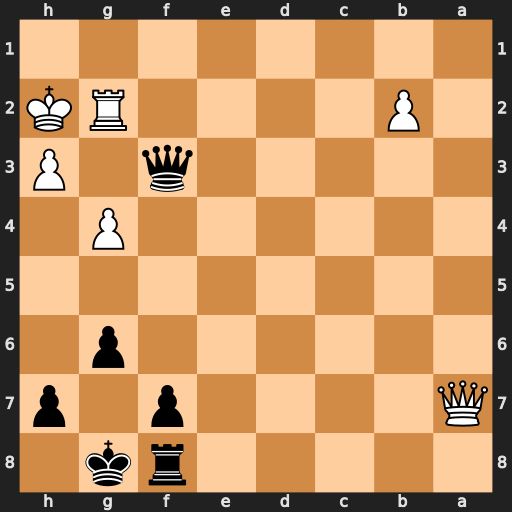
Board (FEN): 5rk1/Q4p1p/6p1/8/6P1/5q1P/1P4RK/8
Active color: b
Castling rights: -
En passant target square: -
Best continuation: Qf4+ Kh1 Rd8